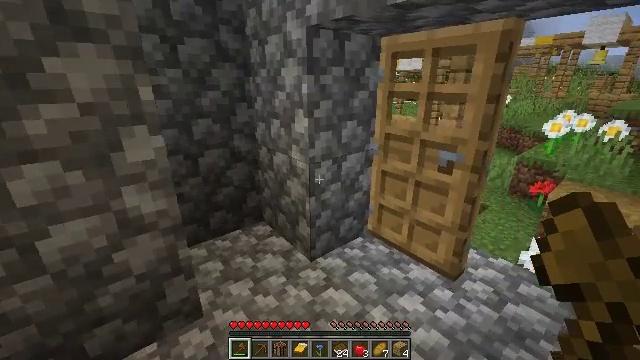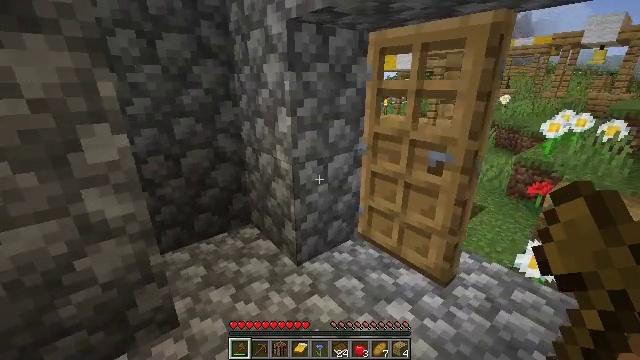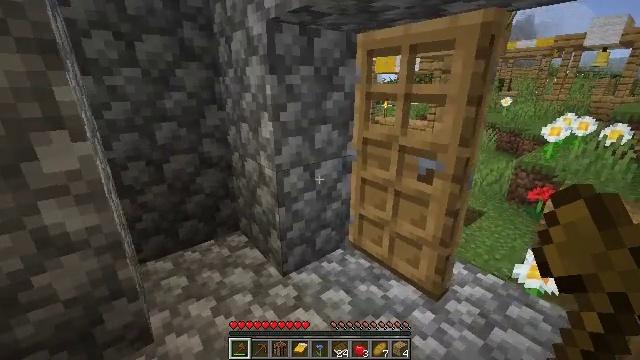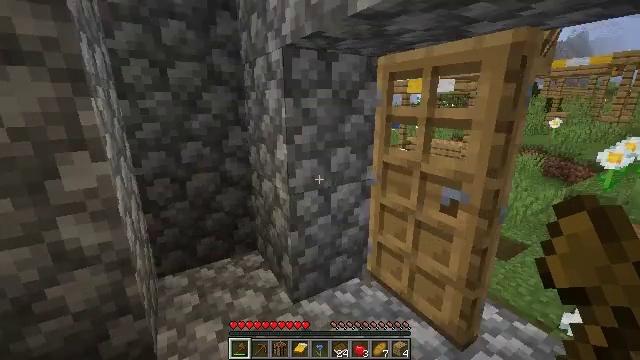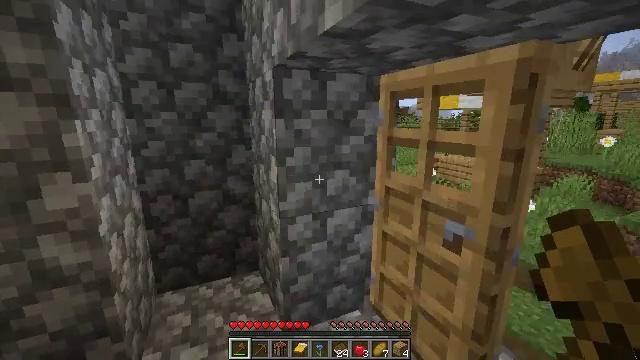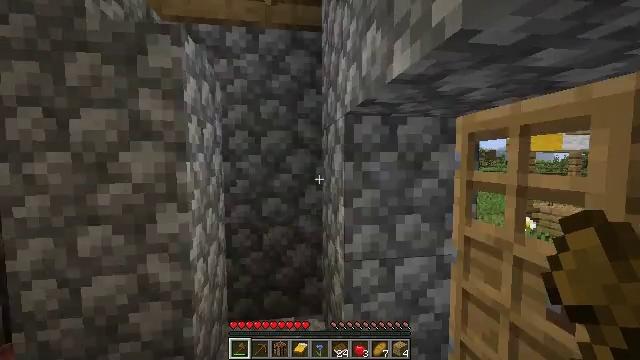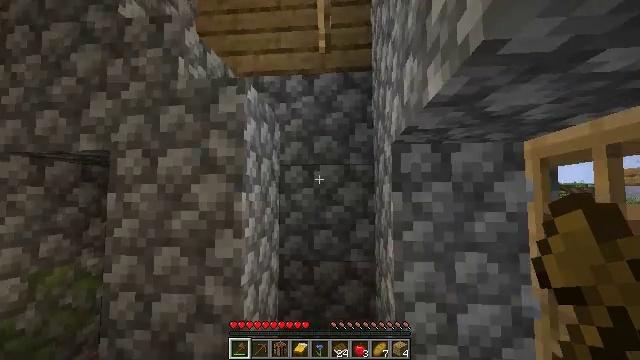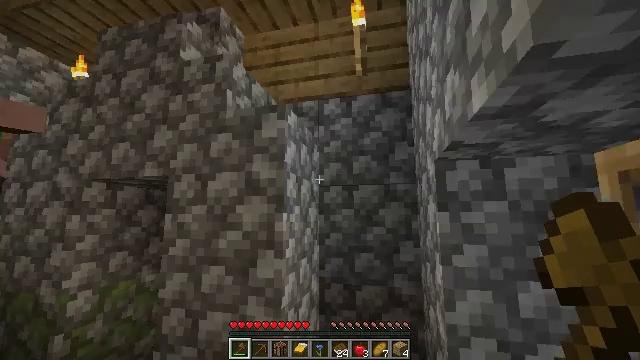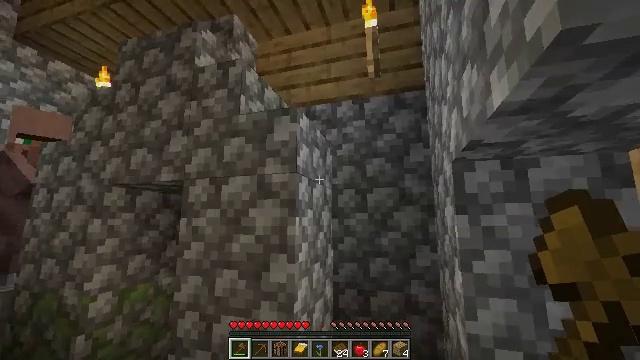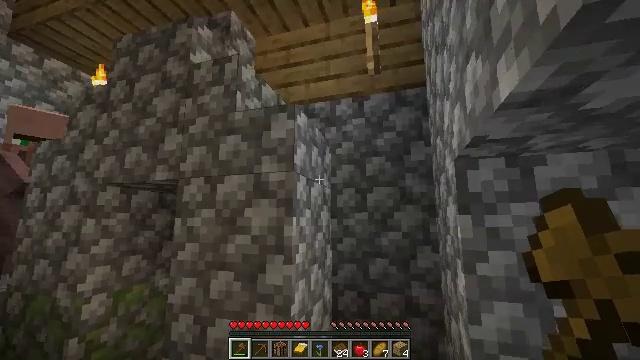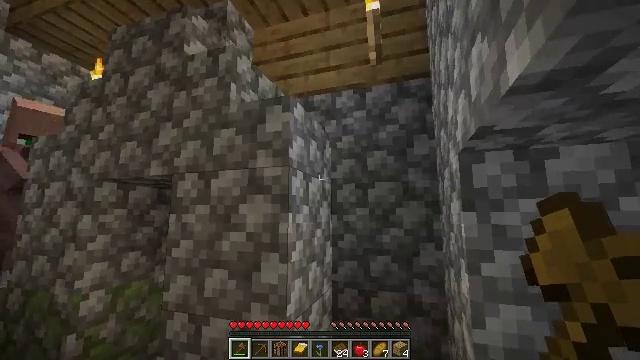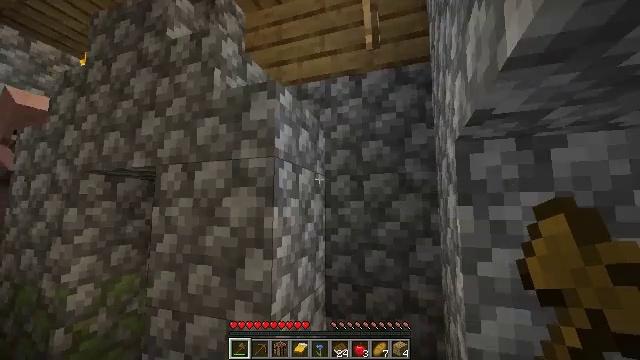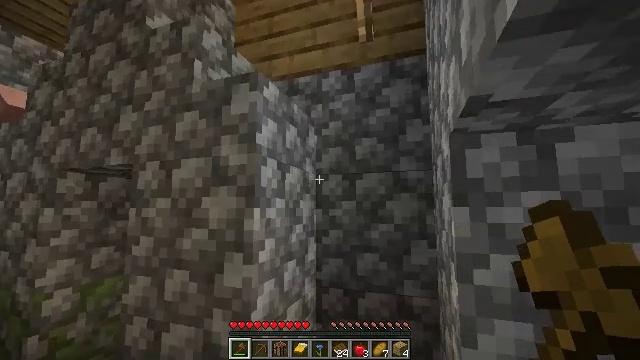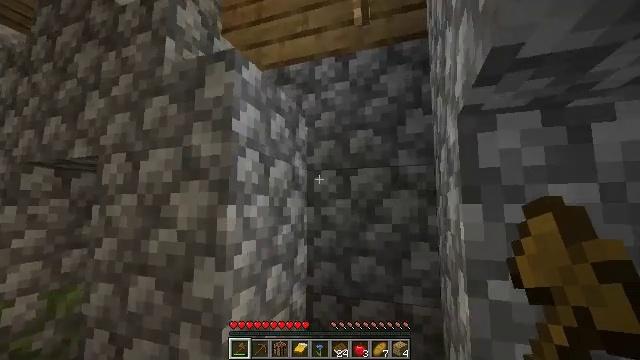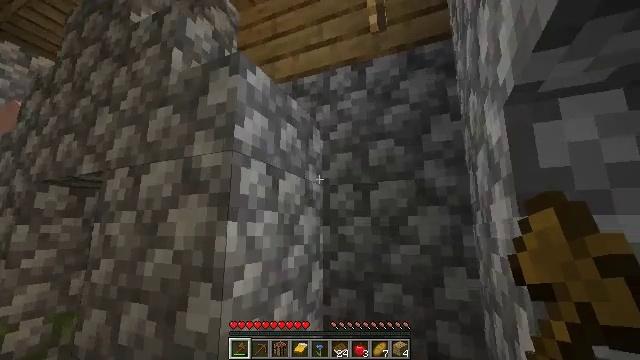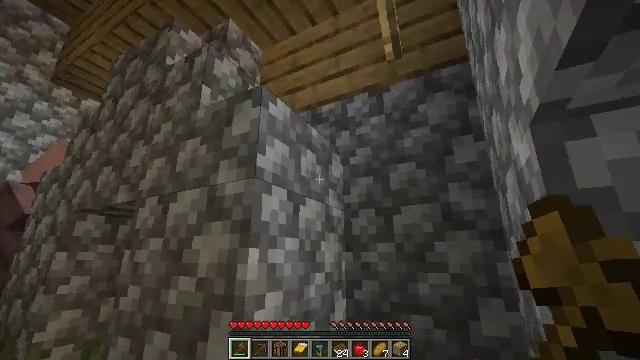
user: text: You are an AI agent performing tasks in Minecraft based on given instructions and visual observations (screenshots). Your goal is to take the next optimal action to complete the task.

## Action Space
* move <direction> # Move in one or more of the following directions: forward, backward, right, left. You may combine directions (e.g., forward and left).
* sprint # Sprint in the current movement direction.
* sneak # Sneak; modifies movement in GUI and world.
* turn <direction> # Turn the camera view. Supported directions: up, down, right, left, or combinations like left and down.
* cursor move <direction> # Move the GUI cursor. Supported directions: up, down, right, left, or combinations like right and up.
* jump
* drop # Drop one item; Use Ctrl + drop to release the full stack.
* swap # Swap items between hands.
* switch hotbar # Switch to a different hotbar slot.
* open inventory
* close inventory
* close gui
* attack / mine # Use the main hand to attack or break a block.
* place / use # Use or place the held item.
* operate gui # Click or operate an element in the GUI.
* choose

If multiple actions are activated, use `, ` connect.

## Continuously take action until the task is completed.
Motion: motion action
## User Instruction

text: Mine a hay block from the field.
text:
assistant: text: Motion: move right
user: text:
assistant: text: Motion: move right
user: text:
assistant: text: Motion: move right, turn left and up
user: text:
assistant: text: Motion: move right, turn left and up
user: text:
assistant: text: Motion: move right, turn left and up
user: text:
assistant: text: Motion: move right, turn left and up
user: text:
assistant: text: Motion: move right, turn left and up
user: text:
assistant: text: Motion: move right, turn left
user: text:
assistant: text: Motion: move right
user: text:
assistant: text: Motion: move forward and move right, turn left and down
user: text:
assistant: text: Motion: move forward and move right, turn down
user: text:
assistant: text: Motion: move forward
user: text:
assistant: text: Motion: move forward
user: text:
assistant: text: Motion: turn left and up
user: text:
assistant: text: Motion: move back, turn left and up
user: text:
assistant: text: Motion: move back, turn left and up
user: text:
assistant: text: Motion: move back, turn left and up
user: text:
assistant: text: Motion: move back
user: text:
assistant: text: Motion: no_op
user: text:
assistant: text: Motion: turn left
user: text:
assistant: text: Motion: turn left and down
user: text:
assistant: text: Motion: turn left and down
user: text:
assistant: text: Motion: turn left and down
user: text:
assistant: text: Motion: turn left and down
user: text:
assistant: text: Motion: turn left and down
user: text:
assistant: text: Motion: move forward, turn left and down
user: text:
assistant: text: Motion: move forward, turn down
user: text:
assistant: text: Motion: move forward, turn left and down
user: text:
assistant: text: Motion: move forward, turn left and down
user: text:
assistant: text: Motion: move forward, turn left and down